Question: I have a list which consists of different students' check-in check-out dates and times like below:
[
My friend wrote a code to calculate work hour of each students per day. Program prints day count, dates and work hour of working more than 11 hours and less than 7 hours.
You can see the result page here:
<URL>
I have to write a program which calculates work hour per day for each student. Problem is that students check in and out multiple times in a day so I have to sum this in and outs for each day.
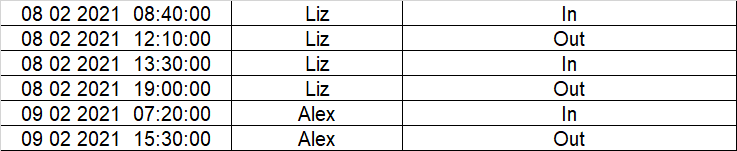
Answer: Ended up a bit long/complex with the error-flagging...
Code posted below but it makes more sense with the correct layout so there's a working copy here: <URL>
Class Module 'LogData':
'''
Option Explicit
Public lastRow As Long
Public lastType As String
Public lastDate As Date
Public totalTime As Double 'fractional day
'''
Main module:
'''
Sub ReviewTimes()
Const NO_RECORD As String = "No Record"
Dim rw As Range, dict As Object, dict2 As Object, dt As Date, who, inout As String, k, lastType As String
Dim ws As Worksheet, arr, i As Long, rngFlag As Range, hrs, rngResults As Range, m, resultRow As Long
Set dict = CreateObject("scripting.dictionary")
Set ws = ActiveSheet
'#### Keep col E clear for flagging errors in input data ####
For Each rw In ws.Range("A4:E" & ws.Cells(Rows.Count, 1).End(xlUp).Row).Rows
If Application.CountA(rw) >= 3 Then 'row has data...
dt = rw.Cells(1).Value
k = rw.Cells(3).Value & "~" & Format(rw.Cells(1).Value, "mm/dd/yyyy") 'dictionary key
inout = Trim(rw.Cells(4).Value)
Set rngFlag = rw.Cells(5)
rngFlag.ClearContents 'clear any previous flag
'ignoring "no record" rows...
If inout <> NO_RECORD Then
If Not dict.exists(k) Then
'first time seeing this Pupil+Date combination
If inout = "In" Then
Set dict(k) = LogEntry(rw.Row, inout, dt) 'start tracking this day+pupil
ElseIf inout = "Out" Then
rngFlag.Value = "No prior 'In' record!" 'flag mismatch
End If
Else
'seem this Pupil+Date combination before - keep tracking times
lastType = dict(k).lastType
Select Case inout
Case "In"
If lastType = "In" Then
'two "in"'s in a row - flag prior orphan record
ws.Cells(dict(k).lastRow, "E") = "No matching 'out' record!"
ElseIf lastType = "Out" Then
dict(k).lastType = "In"
End If
dict(k).lastDate = dt 'start/restart the clock...
Case "Out"
If lastType = "In" Then
dict(k).totalTime = dict(k).totalTime + (dt - dict(k).lastDate) 'add time
dict(k).lastType = "Out"
ElseIf lastType = "Out" Then
rngFlag = "No matching 'in' record!" 'flag this orphan record
End If
End Select
dict(k).lastRow = rw.Row
End If
End If
End If
Next rw
'now summarize all of the individual pupil+day times
Set rngResults = ws.Range("H3").Resize(1000, 7)
rngResults.VerticalAlignment = xlTop
rngResults.Offset(1, 0).ClearContents 'clear previous results but not headers
resultRow = 2 'start here
For Each k In dict
who = Split(k, "~")(0)
dt = Split(k, "~")(1)
hrs = Round(dict(k).totalTime * 24, 1) 'hours
Debug.Print who, dt, hrs
'flag any remaining orphan "In" records
If dict(k).lastType = "In" Then
ws.Cells(dict(k).lastRow, "E") = "No matching 'out' record!"
End If
If hrs >= 11 Or hrs <= 7 Then
'see if we already have a row for this pupil
m = Application.Match(who, rngResults.Columns(1), 0)
If IsError(m) Then 'no row: add them in
m = resultRow
rngResults.Columns(1).Cells(m).Value = who
resultRow = resultRow + 1 'next name goes here
End If
With rngResults.Cells(m, 1).Offset(0, IIf(hrs >= 11, 1, 4)) 'where to put the data
.Value = .Value + 1 'increment the count
AddIt .Offset(0, 1), dt
.Offset(0, 2).NumberFormat = "@" 'edit:format as text
AddIt .Offset(0, 2), Format(hrs / 24, "h:mm") 'formatted
End With
End If
Next k
End Sub
'"factory" function - create and populate an instance of LogData
Function LogEntry(rw As Long, CheckType As String, dt As Date) As LogData
Dim rv As New LogData
rv.lastRow = rw
rv.lastType = CheckType
rv.lastDate = dt
Set LogEntry = rv
End Function
'utility for adding a value to a cell (after a newline if cell already has content)
Sub AddIt(c As Range, v)
c.Value = c.Value & IIf(Len(c.Value) > 0, vbLf, "") & v
End Sub
'''